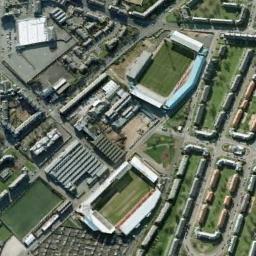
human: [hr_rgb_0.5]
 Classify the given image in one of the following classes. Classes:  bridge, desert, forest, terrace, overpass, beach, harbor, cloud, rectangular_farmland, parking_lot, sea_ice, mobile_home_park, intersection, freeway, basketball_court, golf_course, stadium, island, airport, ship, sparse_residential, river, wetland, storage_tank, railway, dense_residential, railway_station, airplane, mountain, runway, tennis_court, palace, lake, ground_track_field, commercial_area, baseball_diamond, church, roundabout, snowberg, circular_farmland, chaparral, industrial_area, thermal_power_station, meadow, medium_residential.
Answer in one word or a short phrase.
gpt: stadium